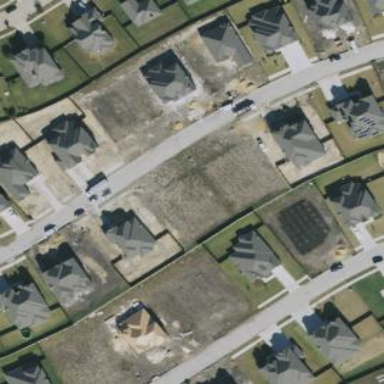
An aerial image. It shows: Residential area with individual plots.